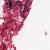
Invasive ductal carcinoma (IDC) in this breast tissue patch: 0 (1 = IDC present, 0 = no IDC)